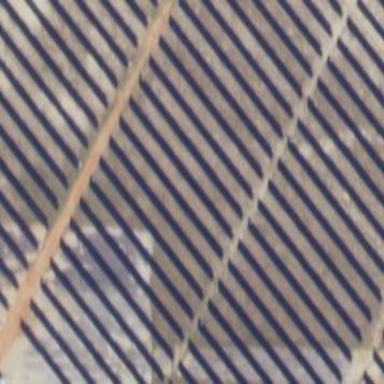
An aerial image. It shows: Solar power generator using photovoltaic method with solar photovoltaic panel types.